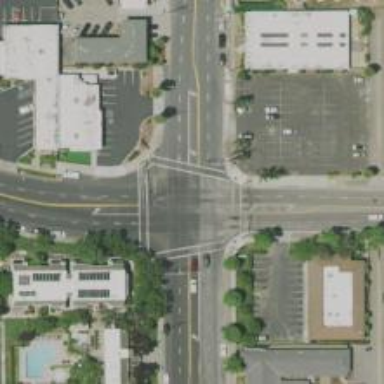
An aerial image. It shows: Solid stop line on the road.